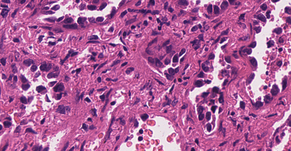
Tumor epithelial tissue: yes
Tumor-associated stroma tissue: yes
Normal tissue: no